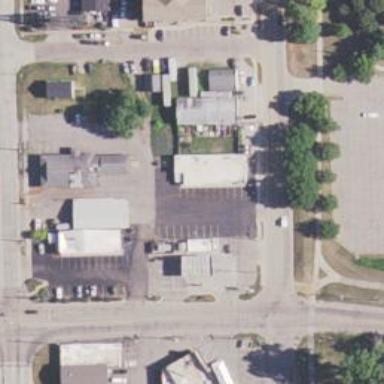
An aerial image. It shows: Convenience shop.